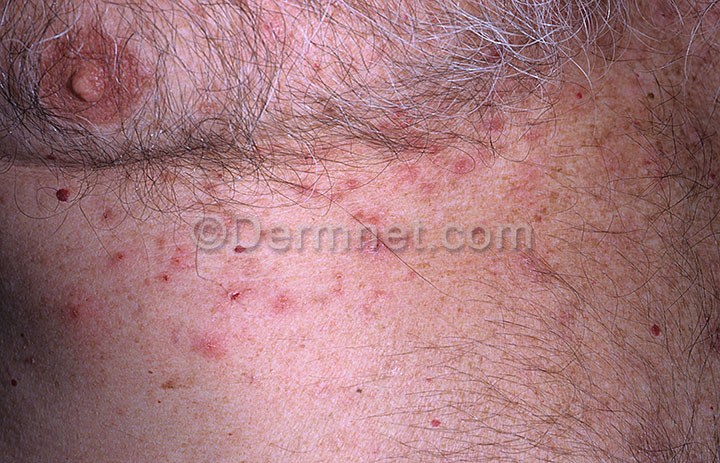
Disease: Bullous Disease Photos